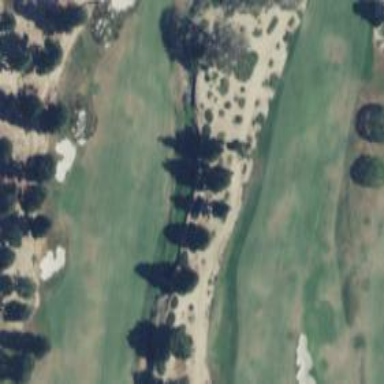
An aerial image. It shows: Sand bunker on golf course.